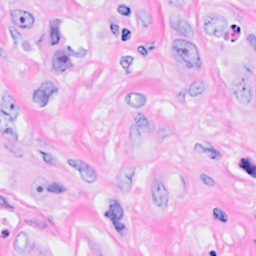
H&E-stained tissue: Breast